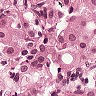
Metastatic tissue present: yes